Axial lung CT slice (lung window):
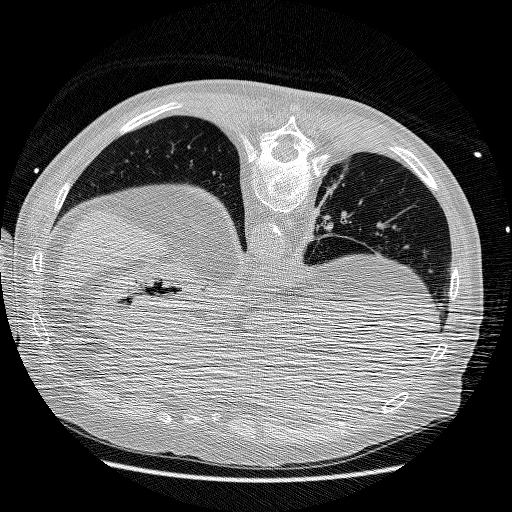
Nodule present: no